Field crop: maize
Growth stage: 2
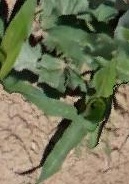
Species: maize